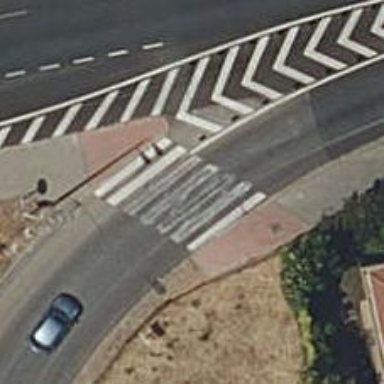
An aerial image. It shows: Uncontrolled crossing on the road.